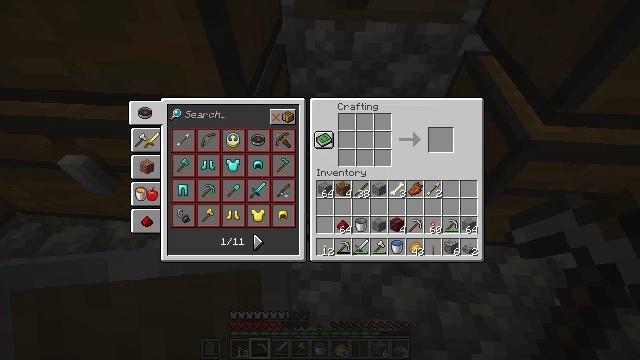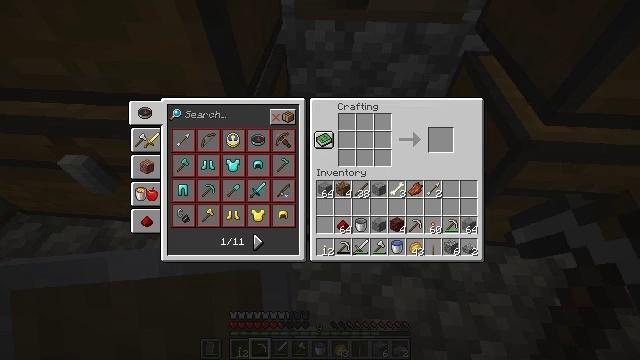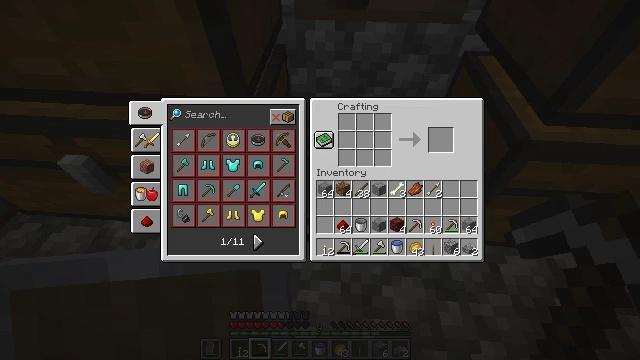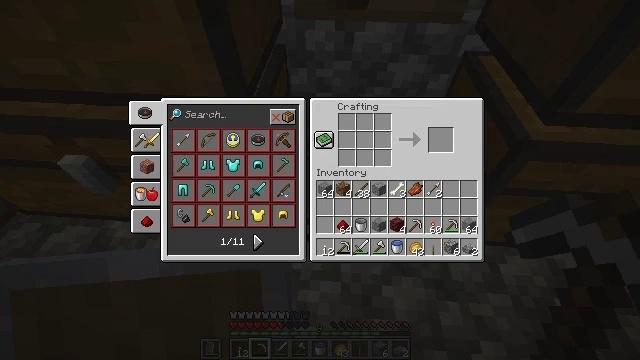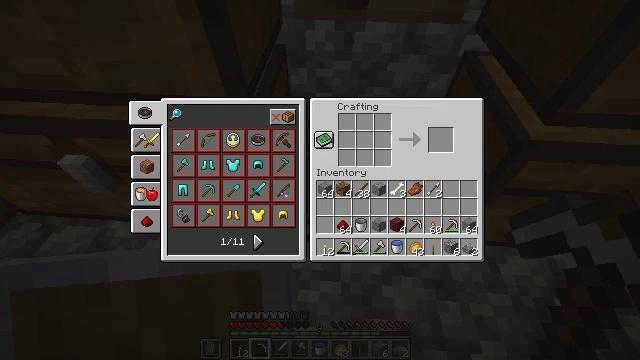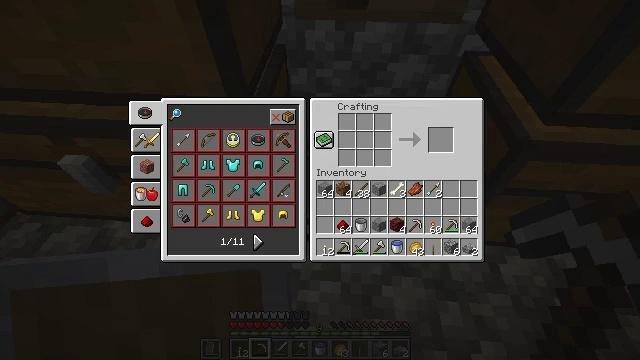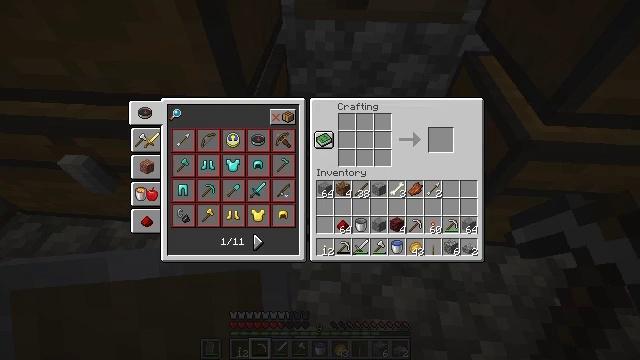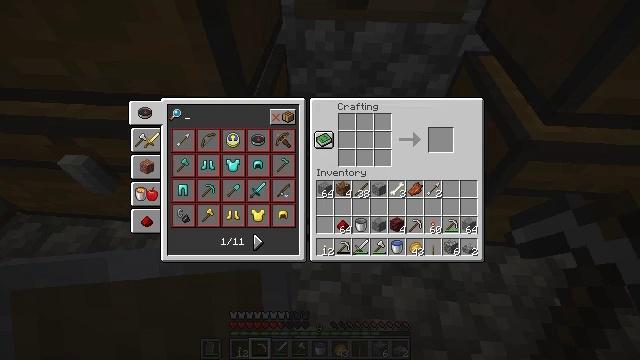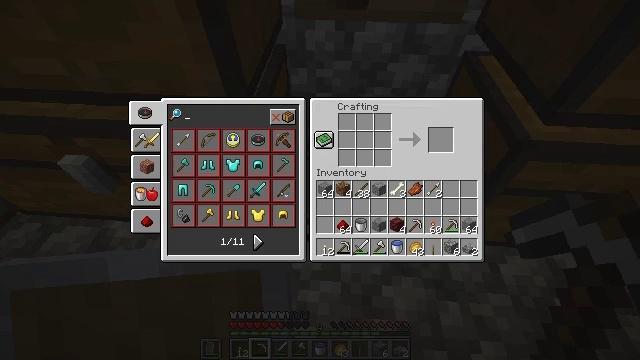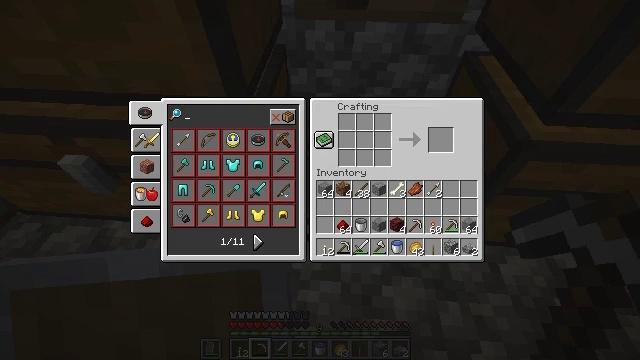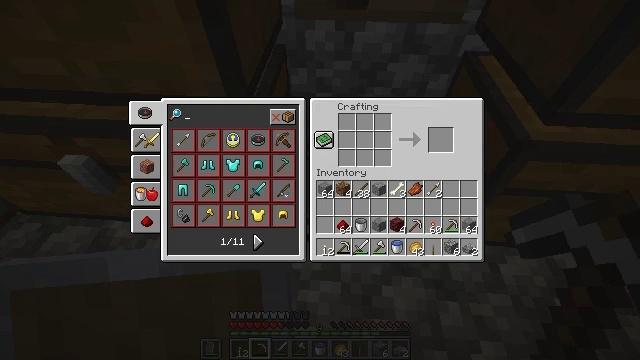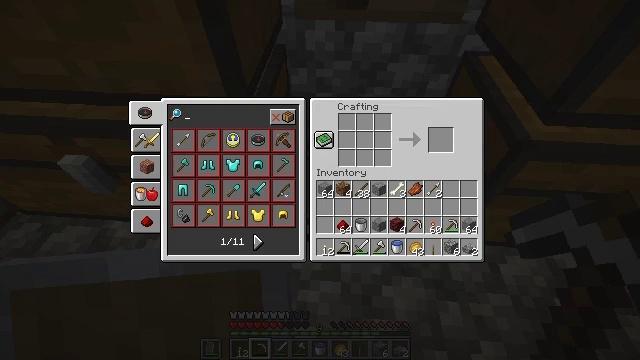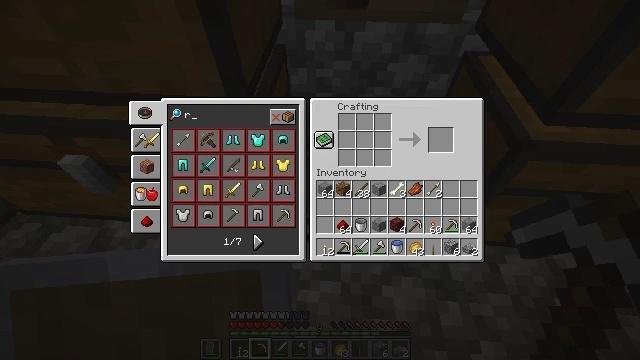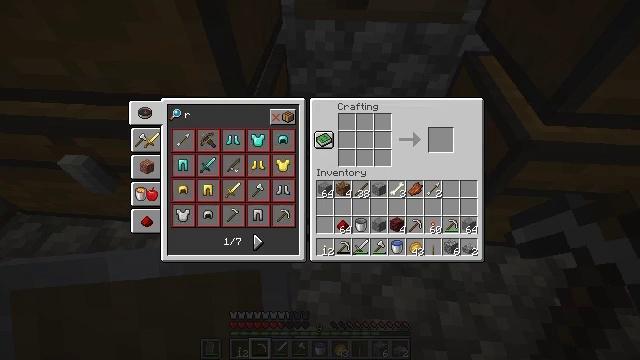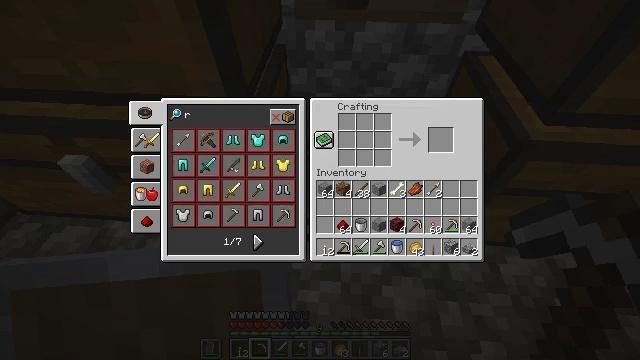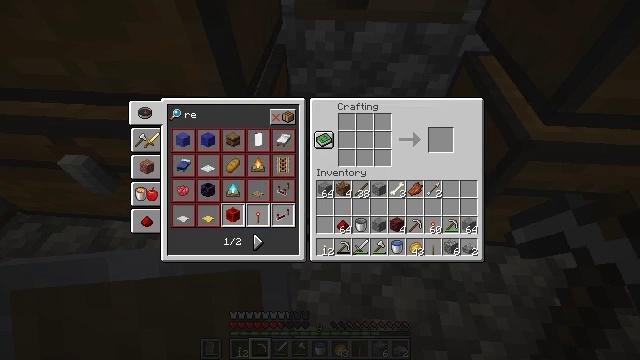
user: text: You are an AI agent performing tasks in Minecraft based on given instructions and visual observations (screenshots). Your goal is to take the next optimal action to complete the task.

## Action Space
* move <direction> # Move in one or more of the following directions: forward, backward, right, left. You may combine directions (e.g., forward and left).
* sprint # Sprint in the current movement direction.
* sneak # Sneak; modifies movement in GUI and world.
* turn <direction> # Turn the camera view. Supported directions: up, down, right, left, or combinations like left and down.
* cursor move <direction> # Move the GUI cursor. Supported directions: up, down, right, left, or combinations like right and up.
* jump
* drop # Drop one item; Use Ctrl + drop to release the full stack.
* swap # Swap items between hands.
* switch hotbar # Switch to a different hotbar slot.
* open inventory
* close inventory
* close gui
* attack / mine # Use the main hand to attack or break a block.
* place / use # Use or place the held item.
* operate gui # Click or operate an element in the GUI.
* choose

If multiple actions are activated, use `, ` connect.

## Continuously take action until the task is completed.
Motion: motion action
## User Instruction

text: Open the crafting table to craft a repeater.
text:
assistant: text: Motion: no_op
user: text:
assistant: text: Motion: no_op
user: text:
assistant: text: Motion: no_op
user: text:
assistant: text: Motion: attack / mine
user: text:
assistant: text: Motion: attack / mine
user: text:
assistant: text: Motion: attack / mine
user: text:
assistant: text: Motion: no_op
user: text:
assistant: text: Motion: no_op
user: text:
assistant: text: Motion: no_op
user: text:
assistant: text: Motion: no_op
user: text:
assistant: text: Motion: no_op
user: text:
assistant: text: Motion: no_op
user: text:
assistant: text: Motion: no_op
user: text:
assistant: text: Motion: no_op
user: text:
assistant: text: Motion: close inventory
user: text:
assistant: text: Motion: close inventory
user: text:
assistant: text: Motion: close inventory
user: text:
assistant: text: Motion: move right
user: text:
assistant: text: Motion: move right
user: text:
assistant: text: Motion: move right
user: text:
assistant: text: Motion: no_op
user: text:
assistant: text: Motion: no_op
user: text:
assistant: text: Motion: no_op
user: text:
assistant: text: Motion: no_op
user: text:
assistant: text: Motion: no_op
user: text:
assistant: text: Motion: no_op
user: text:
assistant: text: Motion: no_op
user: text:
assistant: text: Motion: no_op
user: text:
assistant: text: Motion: no_op
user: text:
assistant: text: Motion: no_op